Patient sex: F
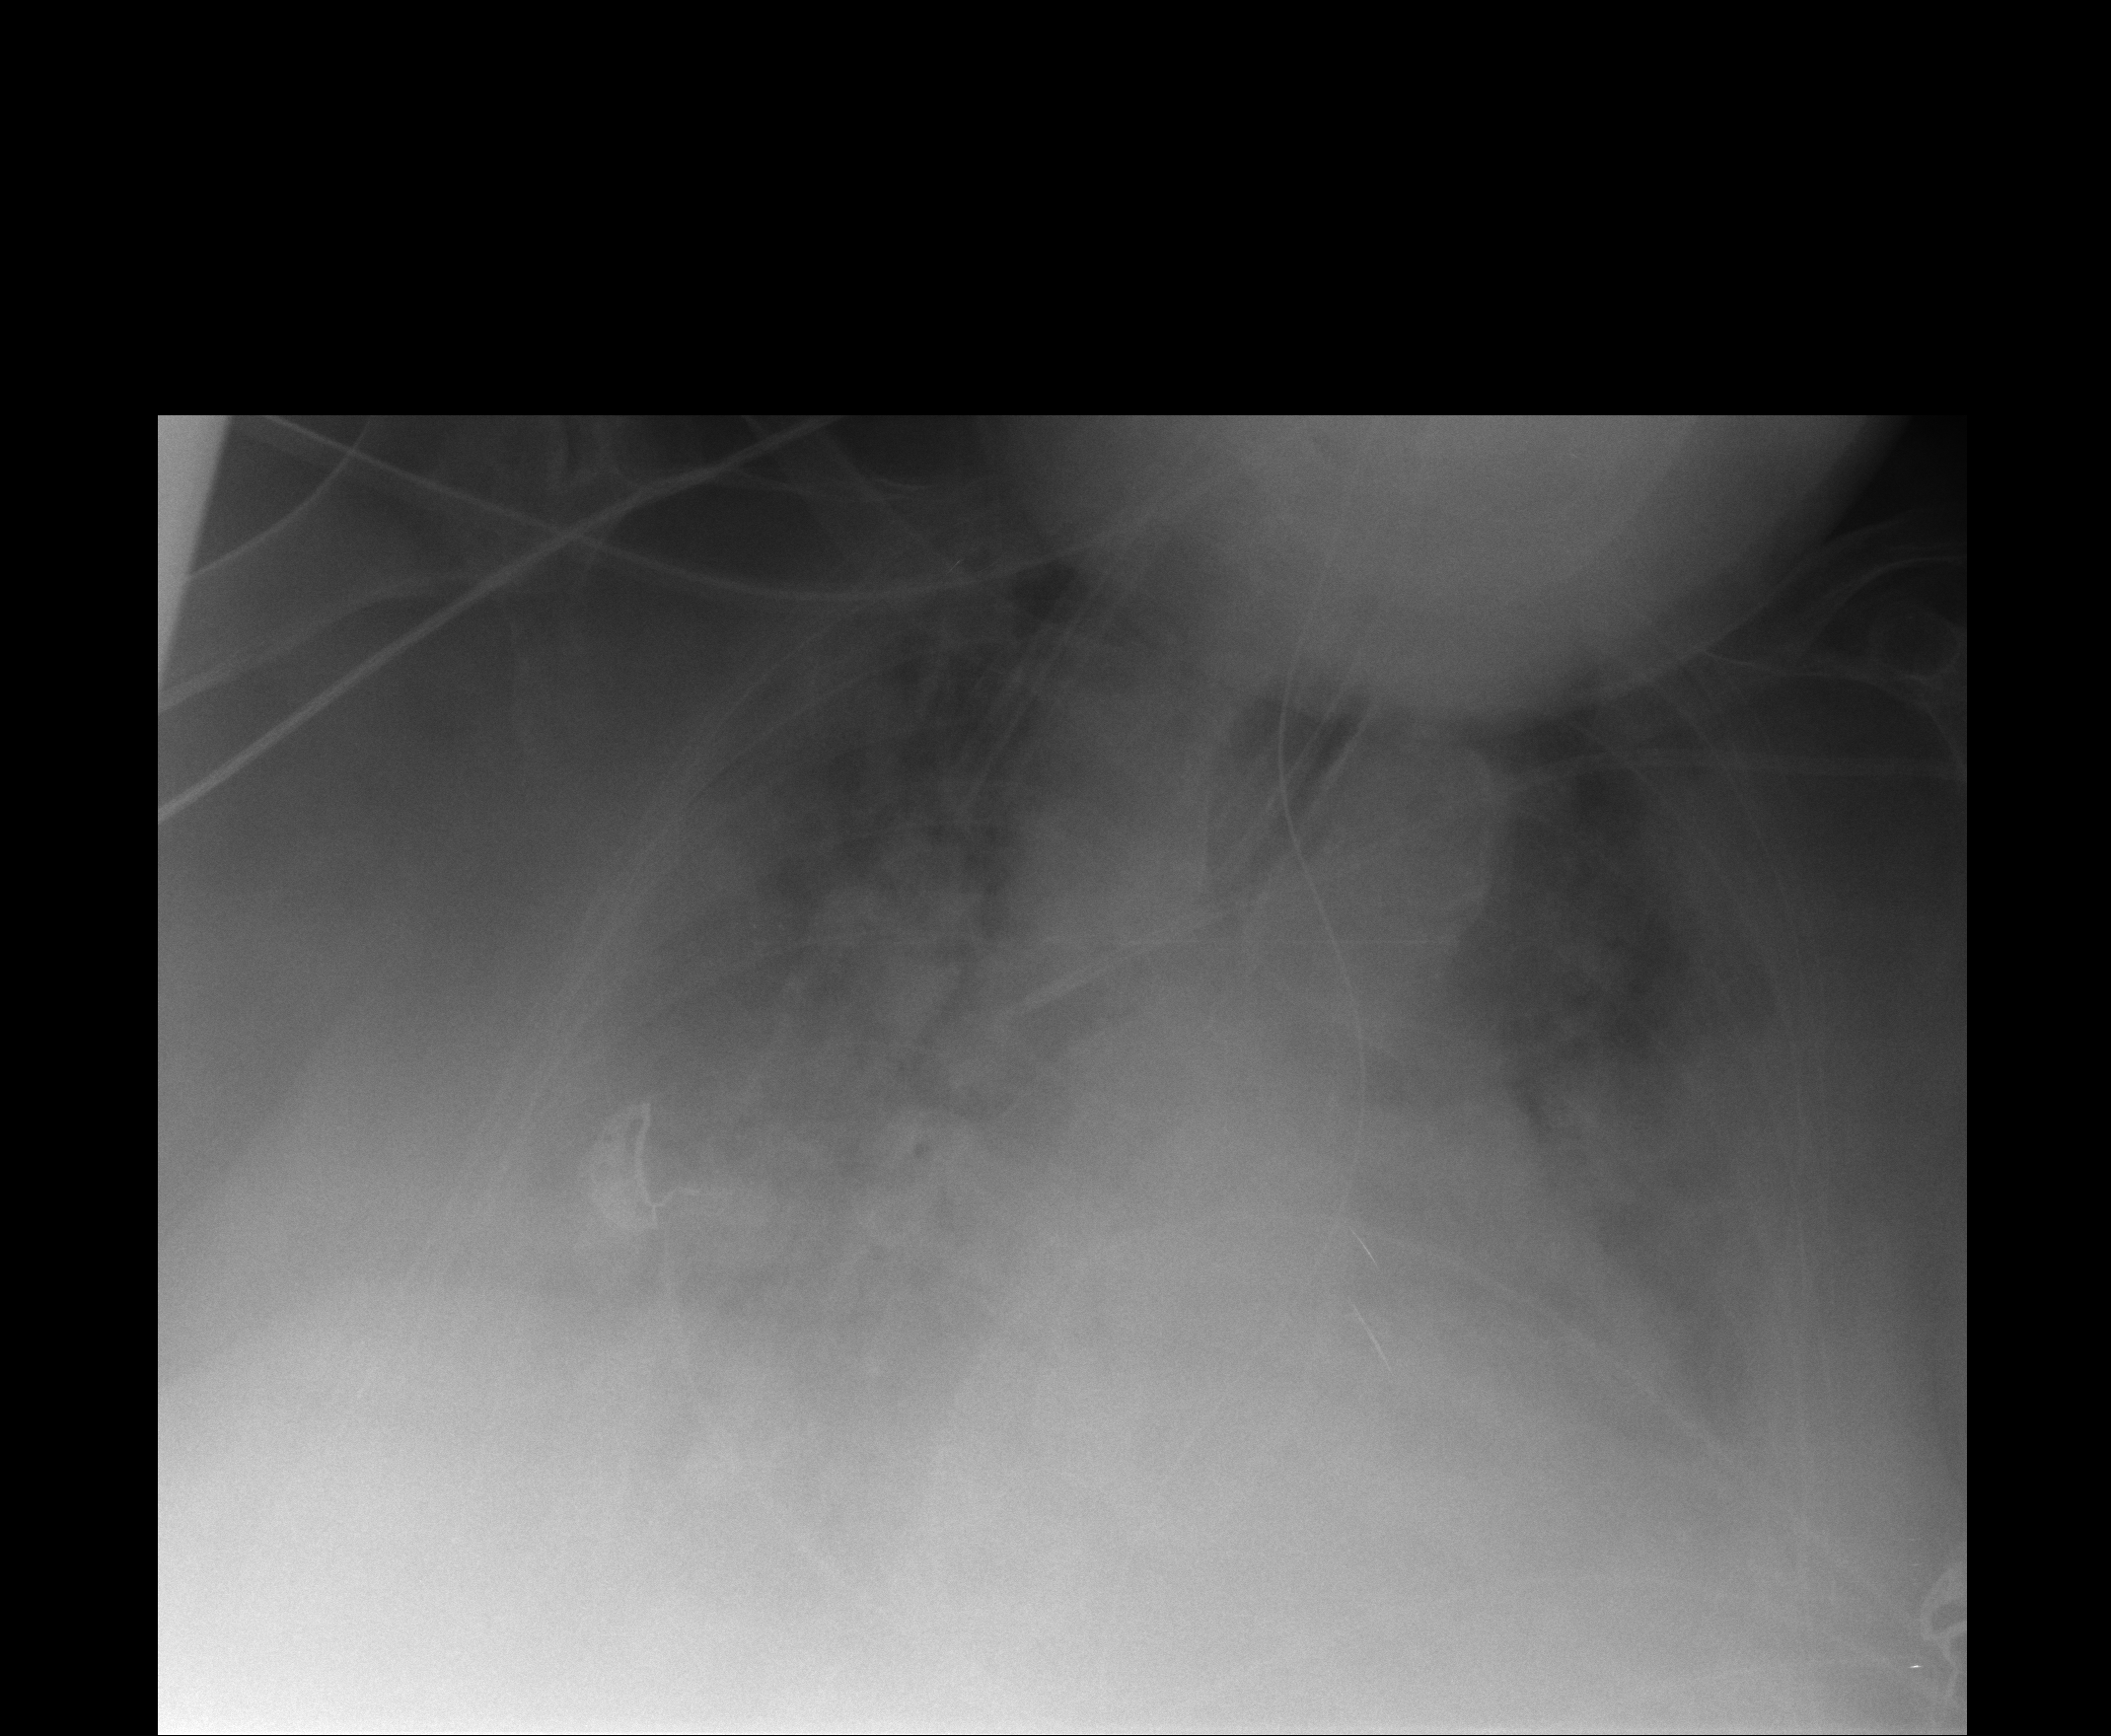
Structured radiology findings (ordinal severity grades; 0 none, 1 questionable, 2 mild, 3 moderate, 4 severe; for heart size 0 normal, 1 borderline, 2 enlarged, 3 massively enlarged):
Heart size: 2
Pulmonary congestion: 2
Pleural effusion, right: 3
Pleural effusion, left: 3
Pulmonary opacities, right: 4
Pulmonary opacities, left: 4
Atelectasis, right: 4
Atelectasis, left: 4